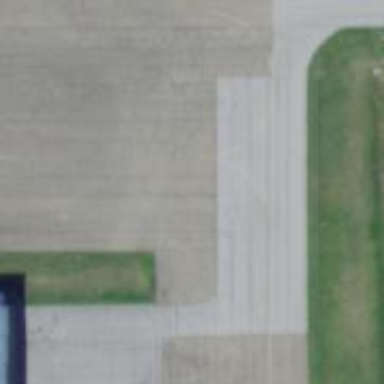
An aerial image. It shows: View of taxiway at the airport.